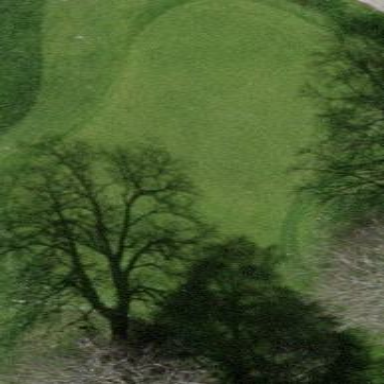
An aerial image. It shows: Picturesque green golfing area with grass land use.